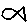
Label: fish